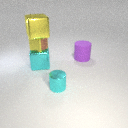
large purple rubber cylinder behind small cyan metal cylinder